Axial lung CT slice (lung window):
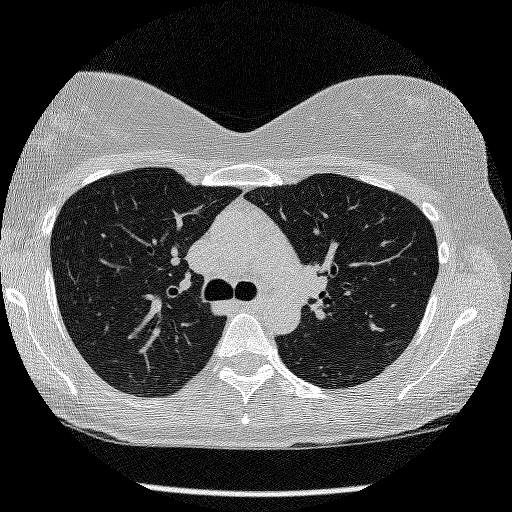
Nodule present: no